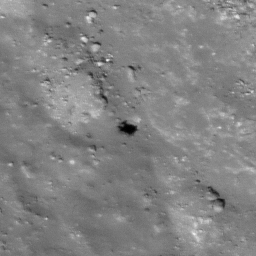
Pit: Tharp 4
Host crater: Tharp
Host type: impact_melt
Lunar coordinates: latitude -30.606, longitude 145.706